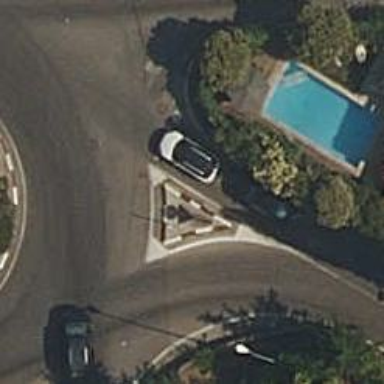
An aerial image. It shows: Residential road with asphalt surface leading to roundabout.